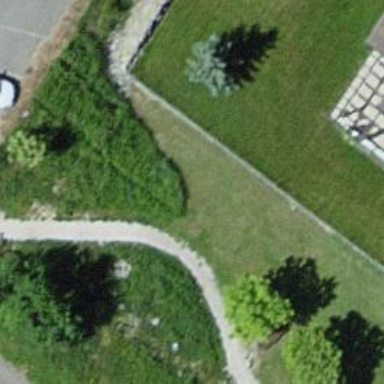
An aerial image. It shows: Compacted footway.